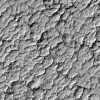
Atmospheric dust classification: not_dusty